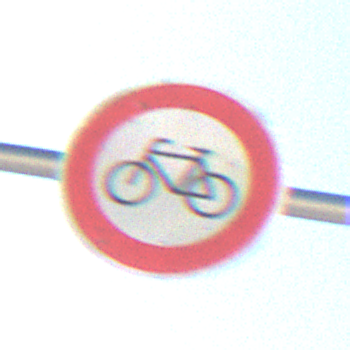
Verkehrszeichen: VerbotRadverkehr
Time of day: Midday
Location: Outdoor (Nature)
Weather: Clear
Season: Summer
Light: Natural